Field crop: maize
Growth stage: 2
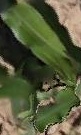
Species: maize